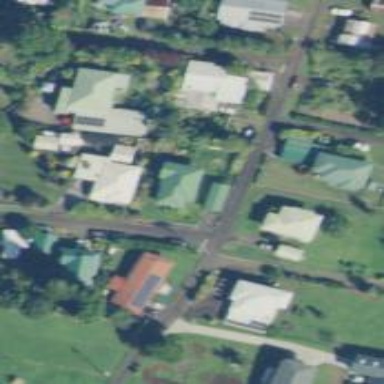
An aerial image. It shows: Living street.